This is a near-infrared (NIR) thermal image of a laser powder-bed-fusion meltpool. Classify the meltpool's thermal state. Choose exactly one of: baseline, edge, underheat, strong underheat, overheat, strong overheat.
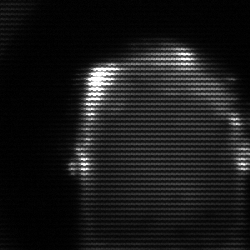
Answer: baseline